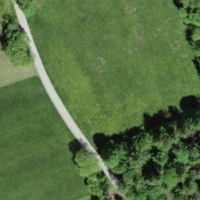
EUNIS habitat code: 25
Species observed at this site:
Medicago sativa